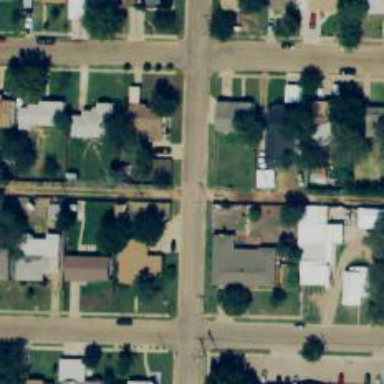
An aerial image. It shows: Alley classified as service road.